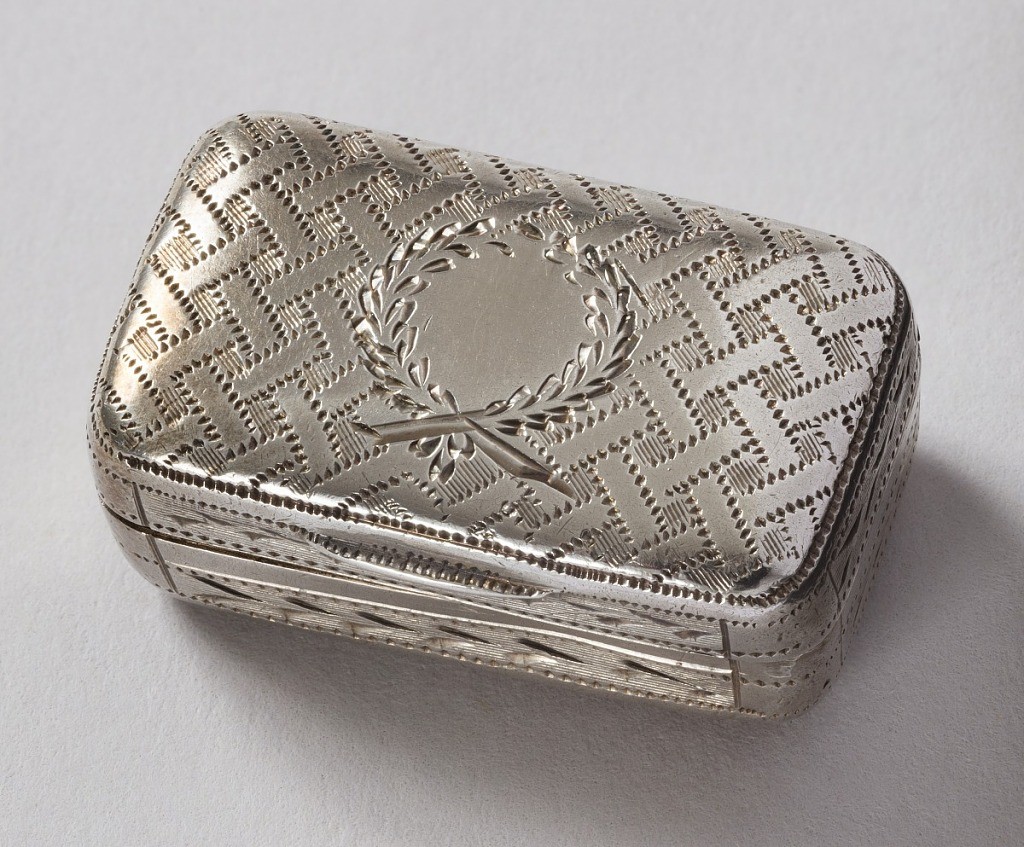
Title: Vinaigrette
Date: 1810–11
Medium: Parcel-gilt silver
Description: Rectangular box with hinged cover; top and bottom has stipple-engraved basketwork pattern, with wreath in center of top. Inside gilt, with flower-engraved and pierced second cover hinged to short side.